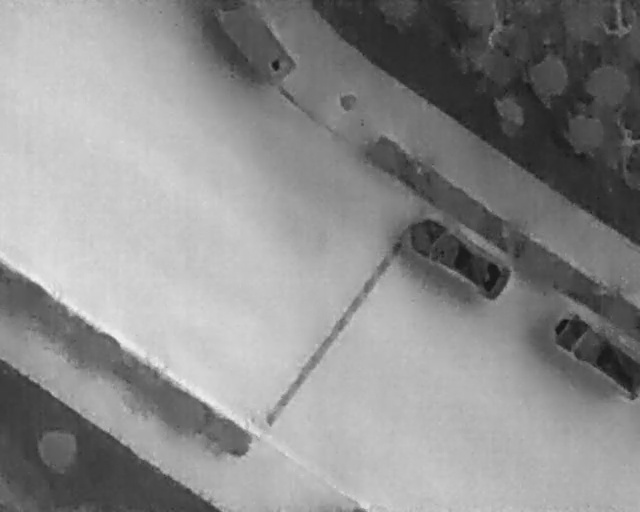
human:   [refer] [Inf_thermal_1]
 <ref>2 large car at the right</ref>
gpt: <box>[[68, 38, 75, 61, 32], [86, 60, 99, 77, 2]]</box>